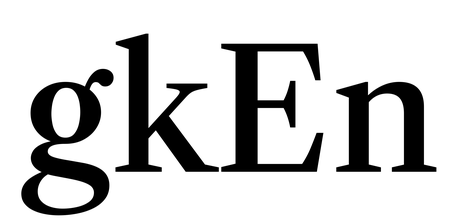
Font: LibreCaslonText_Medium